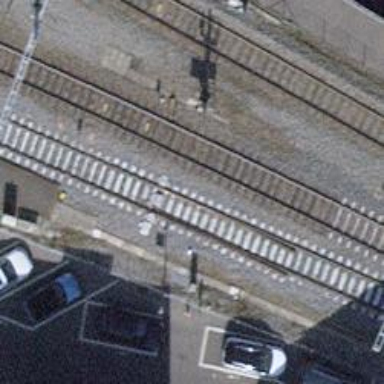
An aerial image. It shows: Railway signal.